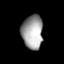
Tissue: lung
Cell type: Fibroblasts
Senescence score: 0.6327
Nuclear area (px): 690
Mean DAPI intensity: 162.41